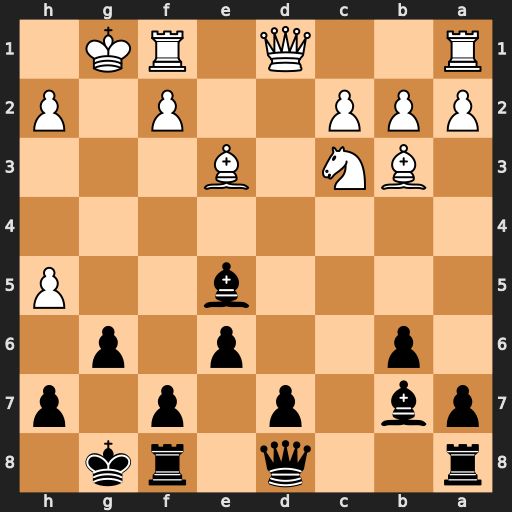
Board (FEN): r2q1rk1/pb1p1p1p/1p2p1p1/4b2P/8/1BN1B3/PPP2P1P/R2Q1RK1
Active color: b
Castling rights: -
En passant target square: -
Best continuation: Bxh2+ Kxh2 Qh4+ Kg1 Qh1#